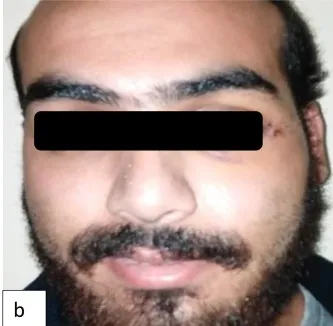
(b) Post-operative presentation of patient.
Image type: medical_photograph (oral_photograph)